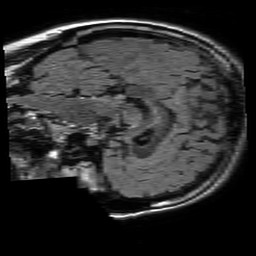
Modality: FLAIR
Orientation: sagittal
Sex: female
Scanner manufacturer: philips
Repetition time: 11 s
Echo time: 0.125 s